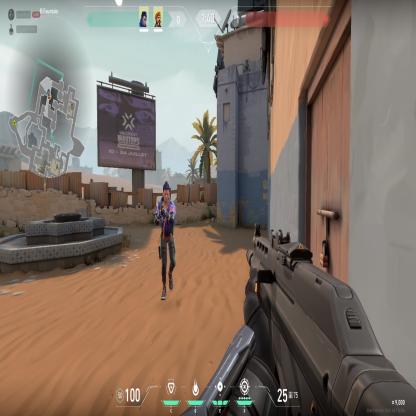
Label: teammate